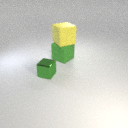
small green metal cube in front of large green rubber cube